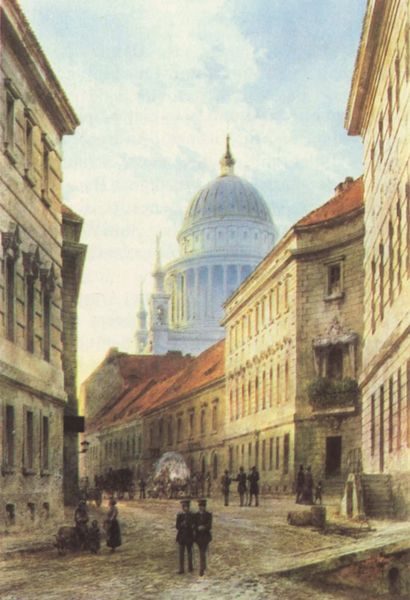
Titel: Potsdam, Straßenkreuzung »Acht Ecken« mit Nikolaikirche
Künstler: Carl Graeb
Standort: Potsdam
Institution: Stiftung Preußische Schlösser und Gärten / Aquarellsammlung
Schlagwörter: blau, gemälde, himmel, schatten, wasser, weiß, wolken, frauen, gelb, grün, landschaft, menschen, ocker, stadt, braun, fenster, frankreich, frau, fussgänger, grau, hell, hintergrund, hüte, laterne, licht, marmor, männer, paris, schwarz, strasse, strassenszene, szene, säule, säulen, zeichnung, dach, gebäude, haus, rot, weg, wolke, beige, leute, malerei, mützen, spitze, steine, bild, öl, häuser, kirche, sonne, gold, kind, klassizismus, paar, personen, spitzen, pflanzen, england, front, alltag, brunnen, genre, karren, turm, balkon, ecke, biegung, fassade, fassaden, gasse, italien, passanten, pflaster, straßenflucht, türen, venedig, dorf, dächer, mauer, luftperspektive, türe, spazieren, kutsche, figuren, schubkarre, kuppel, krieg, treppe, treppen, soldaten, aufgang, stufe, stufen, leuchten, grossstadt, stadtansicht, straßen, eingang, eng, wohnhaus, berlin, türmchen, türme, palast, dom, spaziergang, himmeö, mauerwerk, asphalt, gendarme, kopfsteinpflaster, pflasterstein, polizei, polizisten, uniform, gendarm, soldat, flanieren, kathedrale, rom, kurve, villa, helme, sonnenschein, stadtlandschaft, freitreppe, etagen, geschosse, blumenkasten, fässer, rampe, spaziergänger, wien, dresden, london, stockwerke, dachrinne, kapitol, geschoss, waagen, kirhce, fuhrwerk, häuserzeile, st. pauls, kuppelbau, fronten, villen, dachluken, hochhäuser, kupel, hauptstadt, früh, kuppelfuss, mosche, pfalster, capitol, etgage, kathedraole, sacre coir, 19. jahrhundert, hkupel, saint pauls, häuser5